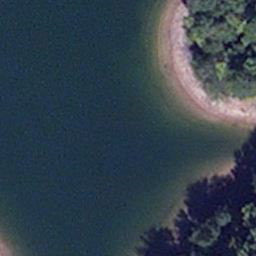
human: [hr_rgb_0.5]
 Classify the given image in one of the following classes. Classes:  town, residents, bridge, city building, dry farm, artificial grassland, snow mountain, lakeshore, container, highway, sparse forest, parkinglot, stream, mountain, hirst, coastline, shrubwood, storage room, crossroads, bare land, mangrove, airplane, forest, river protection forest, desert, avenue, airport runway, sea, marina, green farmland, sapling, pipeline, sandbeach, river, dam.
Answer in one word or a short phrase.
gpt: lakeshore